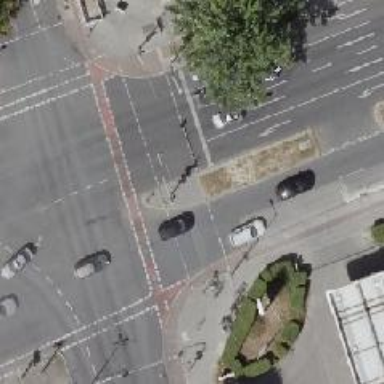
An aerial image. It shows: Secondary road with asphalt surface. There is cycle track on the right side of the road.